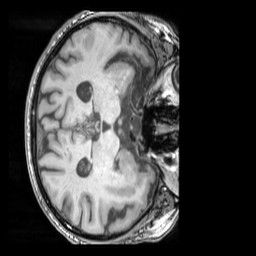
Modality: T1w
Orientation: axial
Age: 72
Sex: male
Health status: ill
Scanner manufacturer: siemens
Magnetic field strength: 3 T
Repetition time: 1.75 s
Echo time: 0.00418 s